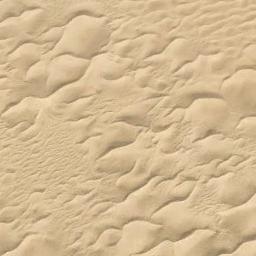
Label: desert